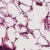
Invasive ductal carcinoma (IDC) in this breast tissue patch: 0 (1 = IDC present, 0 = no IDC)